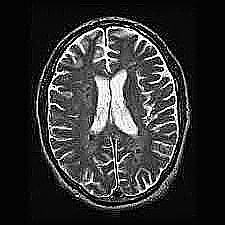
Label: notumor